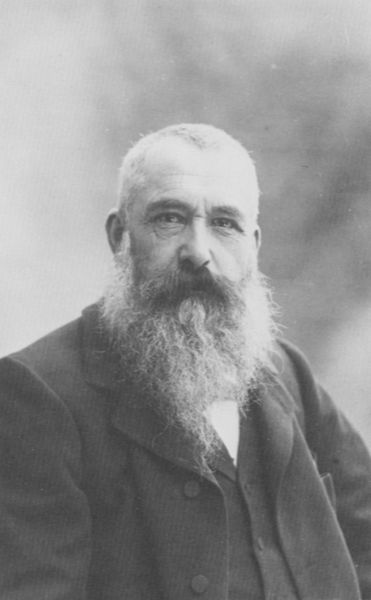
Titel: Claude Monet
Künstler: Gaspard-Félix Tournachon
Schlagwörter: mann, schatten, weiß, frisur, grau, haar, hintergrund, licht, mund, nase, schwarz, blick, anzug, bart, jacke, augen, gesicht, mensch, vollbart, bildnis, herr, portrait, porträt, mantel, lippen, ohren, brauen, pupillen, knöpfe, revers, weste, foto, fotografie, photographie, schwarzweiß, geheimratsecken, halbglatze, photo, aufnahme, lichtbild, geheomratsecken